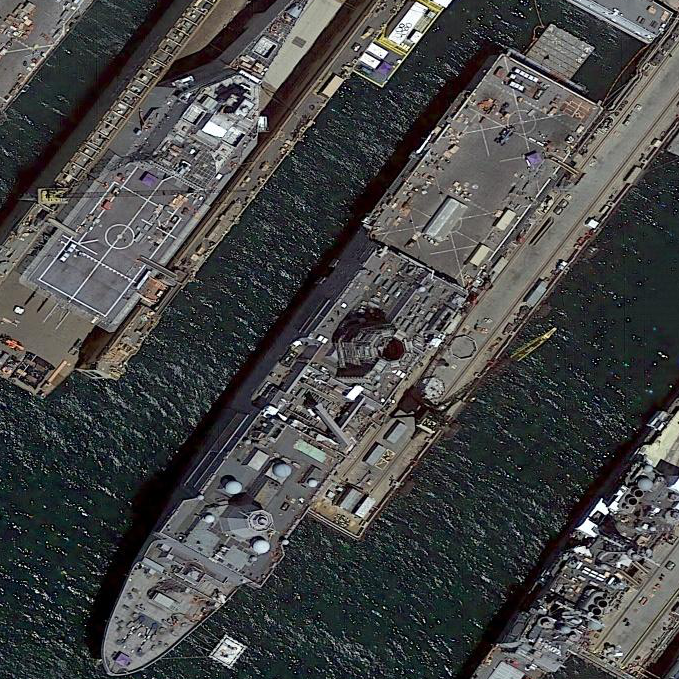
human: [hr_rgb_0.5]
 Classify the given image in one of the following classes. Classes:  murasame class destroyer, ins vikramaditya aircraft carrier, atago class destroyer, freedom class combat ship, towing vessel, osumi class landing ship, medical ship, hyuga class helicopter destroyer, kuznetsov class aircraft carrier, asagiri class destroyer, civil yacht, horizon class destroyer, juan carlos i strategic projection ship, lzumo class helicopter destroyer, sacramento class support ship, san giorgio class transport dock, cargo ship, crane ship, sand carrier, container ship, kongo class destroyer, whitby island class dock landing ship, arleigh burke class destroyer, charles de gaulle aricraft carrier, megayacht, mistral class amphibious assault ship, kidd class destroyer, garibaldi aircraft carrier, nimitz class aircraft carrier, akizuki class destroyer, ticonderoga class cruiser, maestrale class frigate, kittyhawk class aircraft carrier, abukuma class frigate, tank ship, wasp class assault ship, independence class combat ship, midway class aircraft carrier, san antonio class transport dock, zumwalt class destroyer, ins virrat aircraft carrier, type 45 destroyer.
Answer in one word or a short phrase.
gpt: San Antonio class transport dock